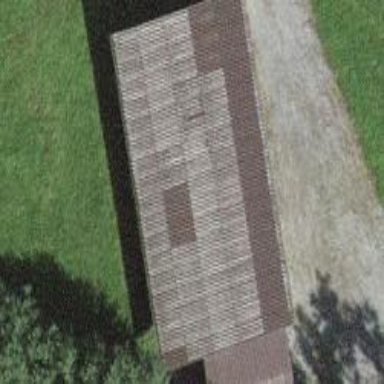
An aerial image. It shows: Shed building.